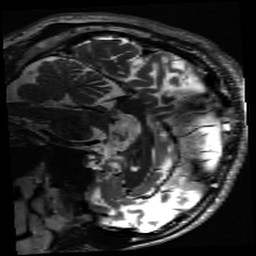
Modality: inplaneT2
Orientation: sagittal